Aerial crown-view tile of a tropical tree (Barro Colorado Island, Panama), acquired 20250818:
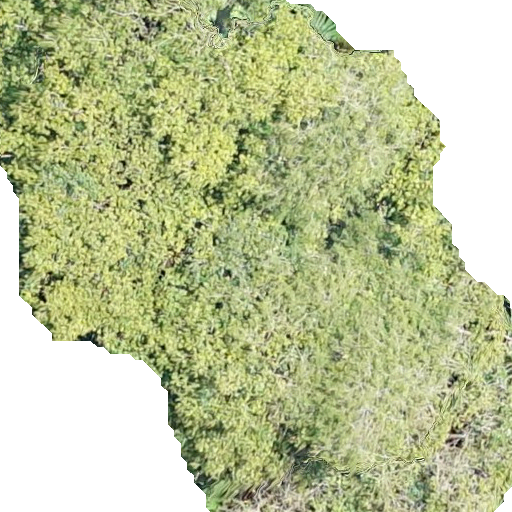
Species: Tachigali panamensis
GBIF accepted scientific name: Tachigali panamensis
Crown area: 353.497 m²